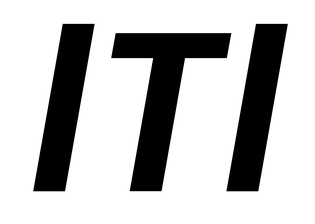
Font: Poppins-SemiBoldItalic